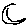
Label: moon